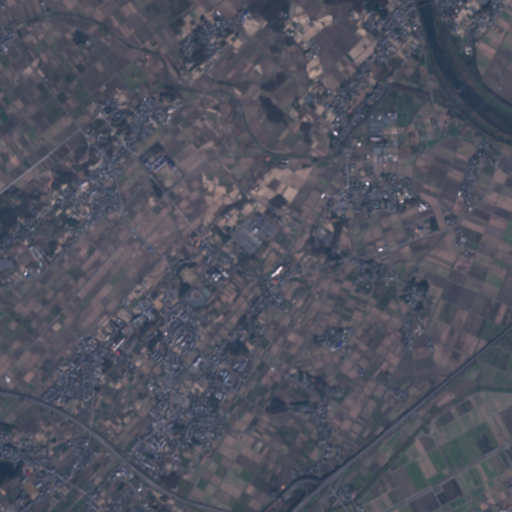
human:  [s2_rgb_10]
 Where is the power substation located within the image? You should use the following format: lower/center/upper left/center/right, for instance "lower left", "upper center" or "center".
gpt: The power substation is located in the center of the image.
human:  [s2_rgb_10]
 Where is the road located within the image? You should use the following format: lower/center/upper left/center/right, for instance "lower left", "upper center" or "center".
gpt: There is no road in the image.